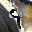
Label: 9